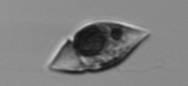
Label: Amphidinium